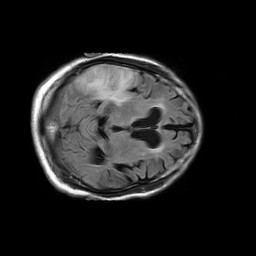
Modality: FLAIR
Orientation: axial
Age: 70
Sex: male
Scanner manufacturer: philips
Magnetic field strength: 1.5 T
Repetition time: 10 s
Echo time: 0.11 s